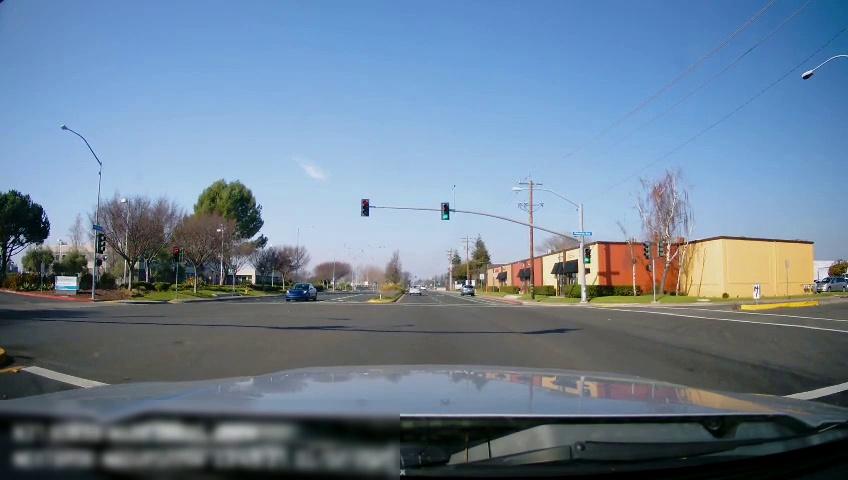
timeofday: Day
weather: Sunny
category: Drivable Space
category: Vehicles | Car
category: Vehicles | SUV
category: Vehicles | Car
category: Lanes | Alternate Lane
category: Lanes | Current Lane
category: Lanes | Current Lane
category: Lanes | Alternate Lane
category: Lanes | Alternate Lane
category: Lanes | Opposite Lane
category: Traffic | Lights
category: Traffic | Lights
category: Traffic | Lights
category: Traffic | Lights
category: Traffic | Lights
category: Traffic | Signs
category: Traffic | Lights
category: Traffic | Lights
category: Traffic | Lights
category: Traffic | Signs
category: Traffic | Signs